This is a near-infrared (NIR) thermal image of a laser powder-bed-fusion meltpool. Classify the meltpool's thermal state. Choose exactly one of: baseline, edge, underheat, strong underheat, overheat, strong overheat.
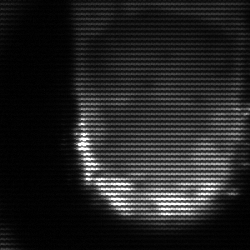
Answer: baseline